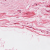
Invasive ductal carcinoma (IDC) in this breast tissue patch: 0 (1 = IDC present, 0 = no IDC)